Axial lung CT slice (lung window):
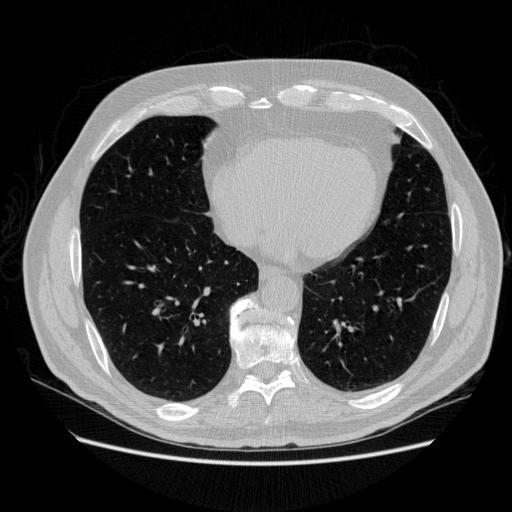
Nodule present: no